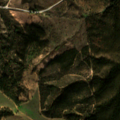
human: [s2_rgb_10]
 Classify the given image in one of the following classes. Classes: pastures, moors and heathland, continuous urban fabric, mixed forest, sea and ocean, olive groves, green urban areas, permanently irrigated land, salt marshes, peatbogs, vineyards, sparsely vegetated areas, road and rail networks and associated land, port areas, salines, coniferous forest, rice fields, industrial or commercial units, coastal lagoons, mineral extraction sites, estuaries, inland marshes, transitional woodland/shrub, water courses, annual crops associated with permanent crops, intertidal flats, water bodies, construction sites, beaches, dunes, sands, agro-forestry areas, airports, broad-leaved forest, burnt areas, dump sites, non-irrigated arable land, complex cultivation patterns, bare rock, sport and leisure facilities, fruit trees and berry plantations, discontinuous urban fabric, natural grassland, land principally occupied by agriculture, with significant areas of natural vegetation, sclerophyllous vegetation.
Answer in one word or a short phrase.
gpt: pastures, broad-leaved forest, transitional woodland/shrub